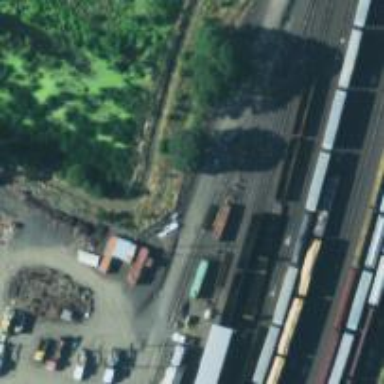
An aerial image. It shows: Railway yard in service.